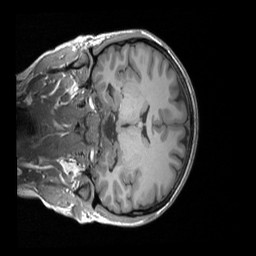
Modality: T1w
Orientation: coronal
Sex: female
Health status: ill
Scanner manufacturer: siemens
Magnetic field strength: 3 T
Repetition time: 1.66 s
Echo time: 0.00254 s